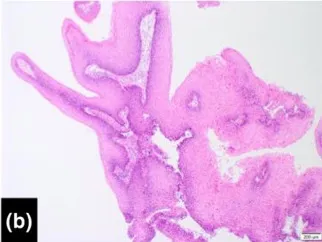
(b) Condyloma acuminatum. Papillary proliferation of squamous epithelium is observed (4x).
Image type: pathology (h&e)